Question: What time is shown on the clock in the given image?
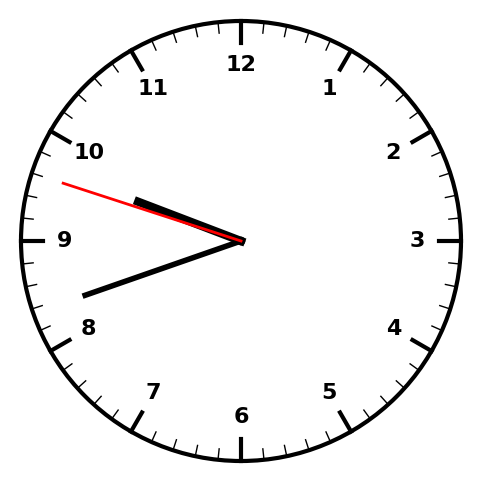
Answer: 09:41:48